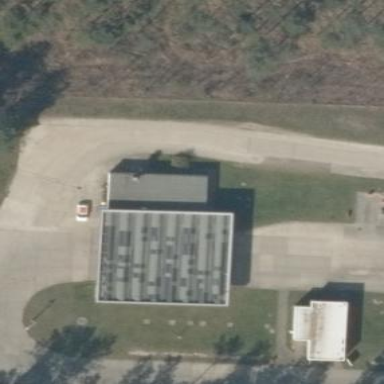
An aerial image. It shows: Building designated for providing fuel.